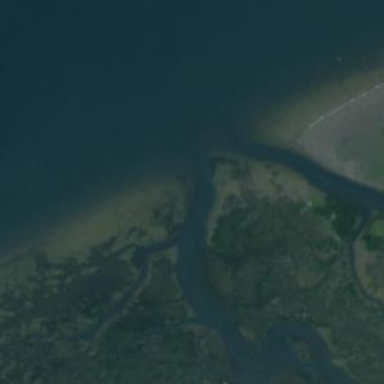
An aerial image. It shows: Tidal wetland with tidal flats.